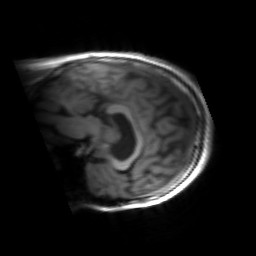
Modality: inplaneT1
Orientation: sagittal
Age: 21
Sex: male
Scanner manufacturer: siemens
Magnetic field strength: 3 T
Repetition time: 1.2 s
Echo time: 0.00251 s